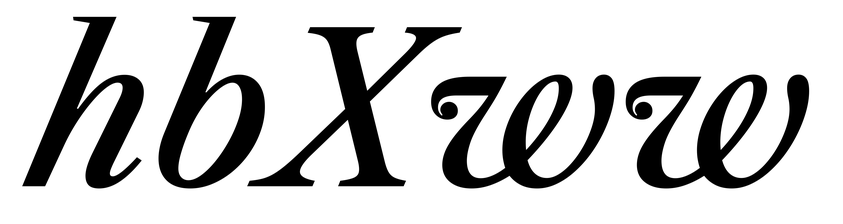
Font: LibreCaslonText-Italic_Medium_Italic